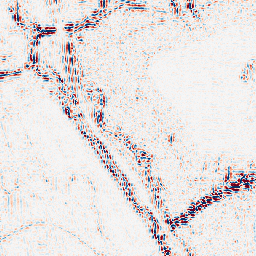
Category: wavelet
Decomposition family: wavelet_reverse_biorthogonal
Decomposition parameters: wavelet: rbio2.4
level: 2
Upsampling method: cubic_mitchell
Upsampling parameters: scale: 4
Upsampling scale: 4